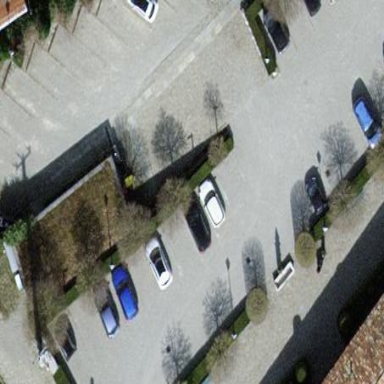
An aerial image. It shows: Parking area with surface.